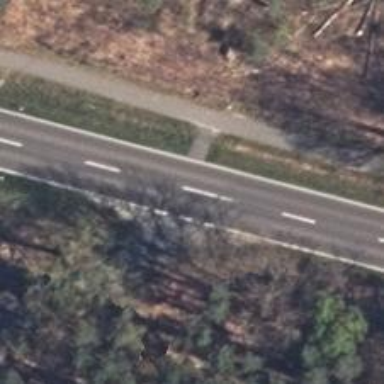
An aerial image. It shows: Asphalt path.